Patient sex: M
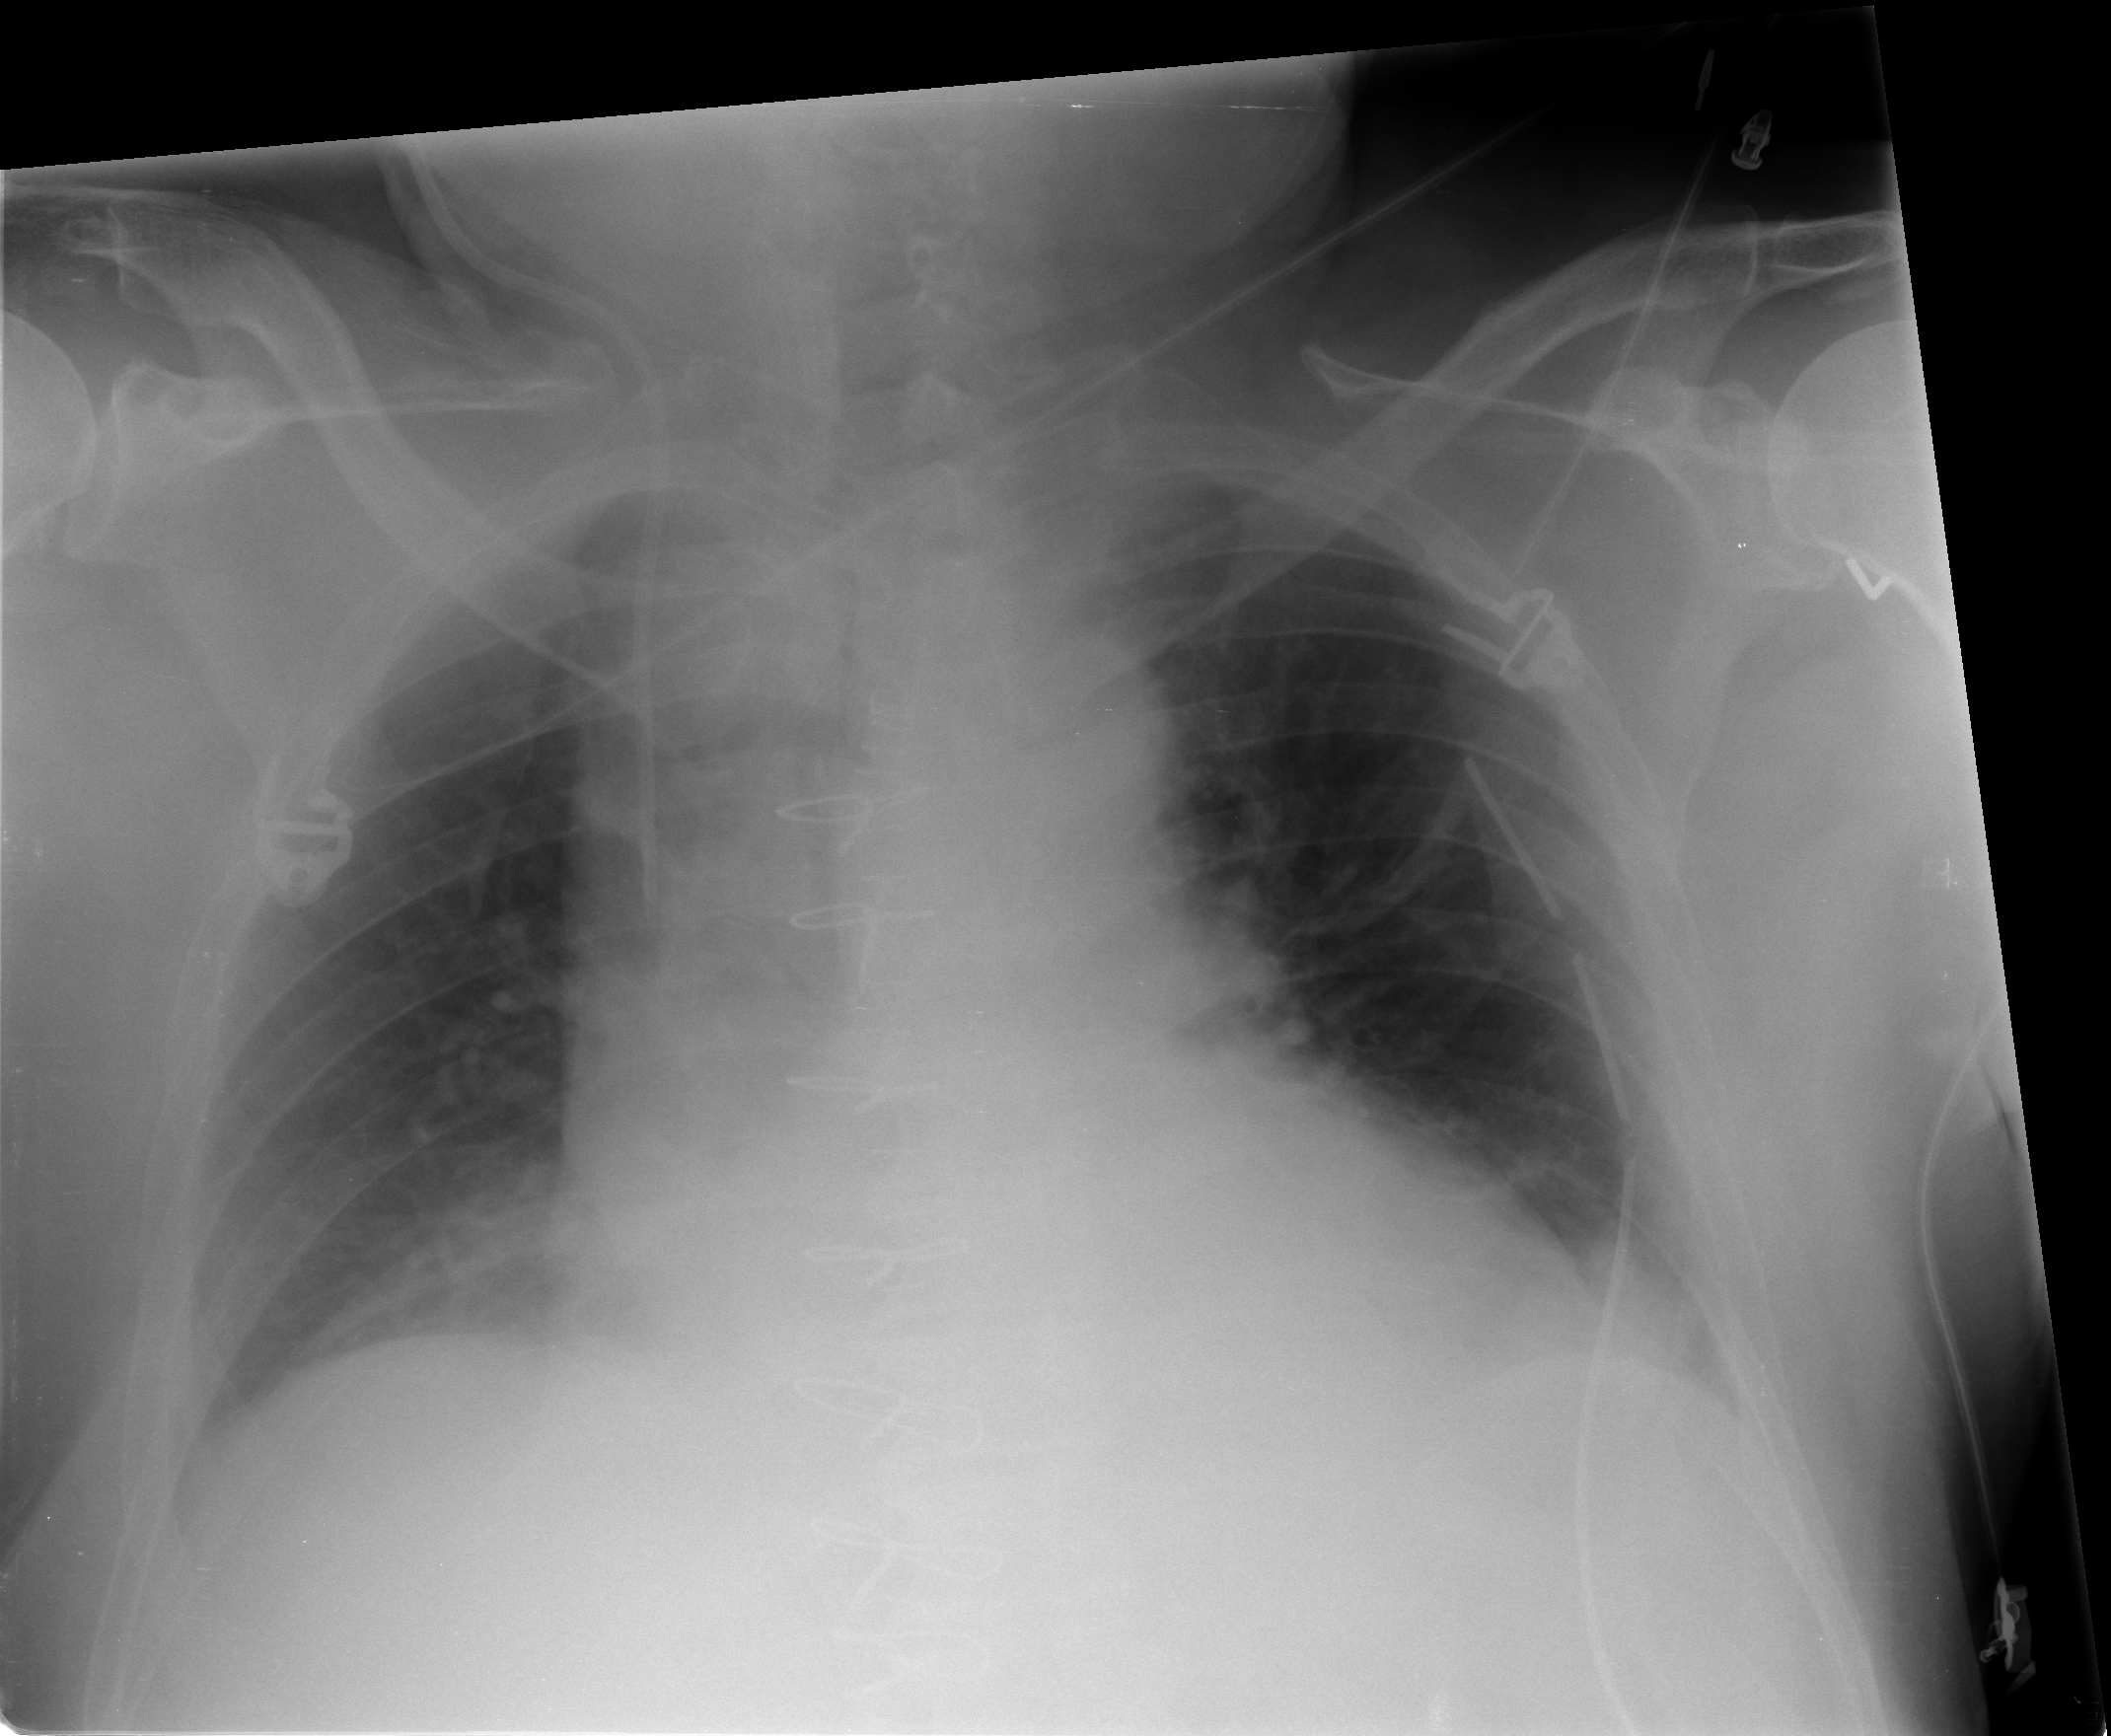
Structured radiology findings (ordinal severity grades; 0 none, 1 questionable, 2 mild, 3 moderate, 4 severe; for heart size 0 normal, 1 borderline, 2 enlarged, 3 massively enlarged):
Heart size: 2
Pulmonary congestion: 1
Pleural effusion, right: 0
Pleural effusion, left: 0
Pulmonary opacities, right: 0
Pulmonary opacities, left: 0
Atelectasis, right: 2
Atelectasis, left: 2